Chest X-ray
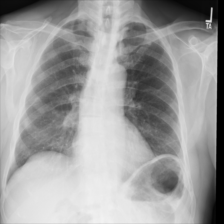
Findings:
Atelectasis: negative
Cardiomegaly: negative
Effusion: negative
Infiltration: negative
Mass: negative
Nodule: negative
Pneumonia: negative
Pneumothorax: negative
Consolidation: negative
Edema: negative
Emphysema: negative
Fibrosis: negative
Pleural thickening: negative
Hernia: negative